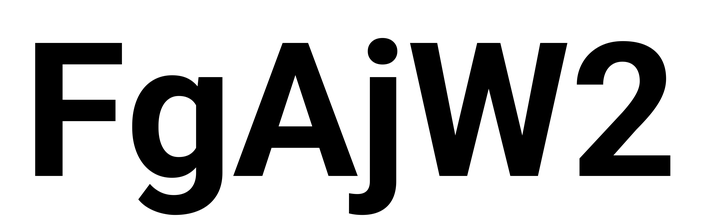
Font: Roboto_Bold